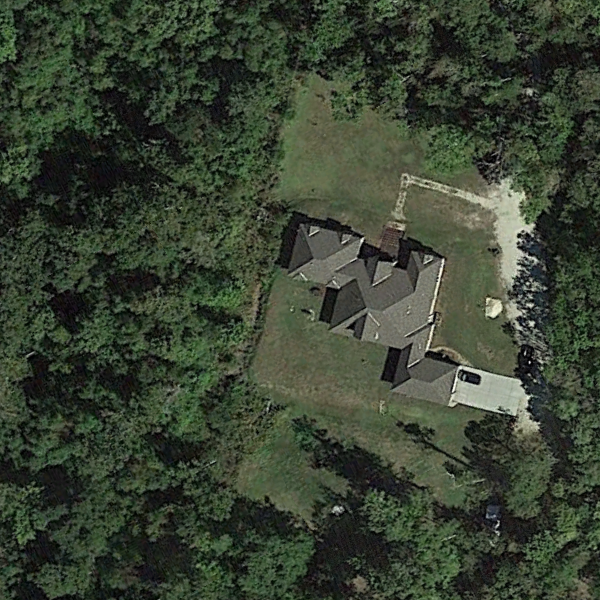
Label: SparseResidential